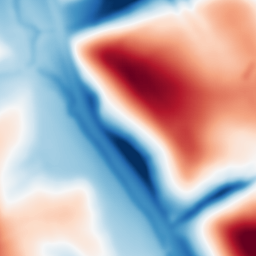
Category: multiscale
Decomposition family: dog
Decomposition parameters: sigma_low: 3
sigma_high: 50
Upsampling method: sinc_hamming
Upsampling parameters: scale: 4
kernel_size: 16
Upsampling scale: 4